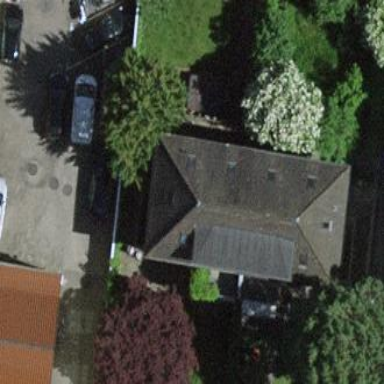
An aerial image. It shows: Semidetached house.